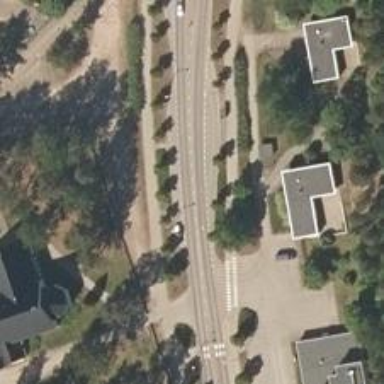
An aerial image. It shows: Secondary road with separate cycle track and asphalt surface.